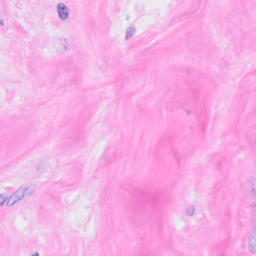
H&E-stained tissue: Breast